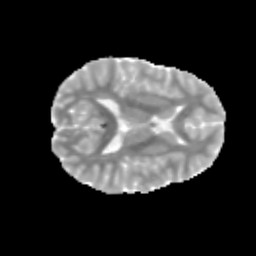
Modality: MD
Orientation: axial
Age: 12
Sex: female
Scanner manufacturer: siemens
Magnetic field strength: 3 T
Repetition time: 3.8 s
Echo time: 0.07 s